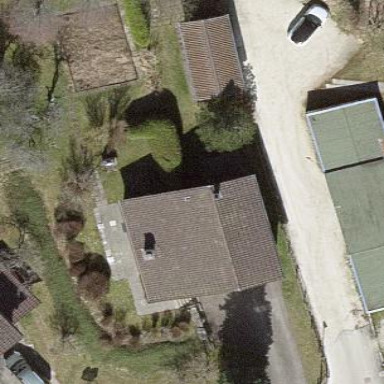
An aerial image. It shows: Detached building with gabled roof oriented across.